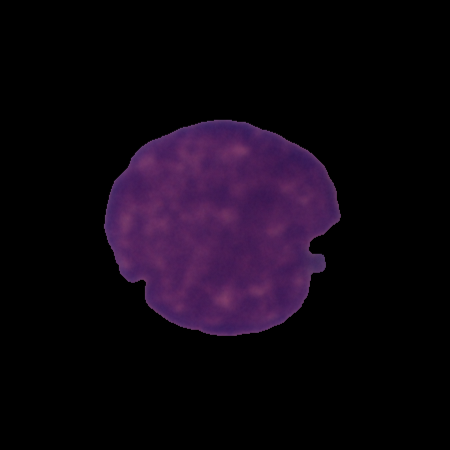
Label: cancer